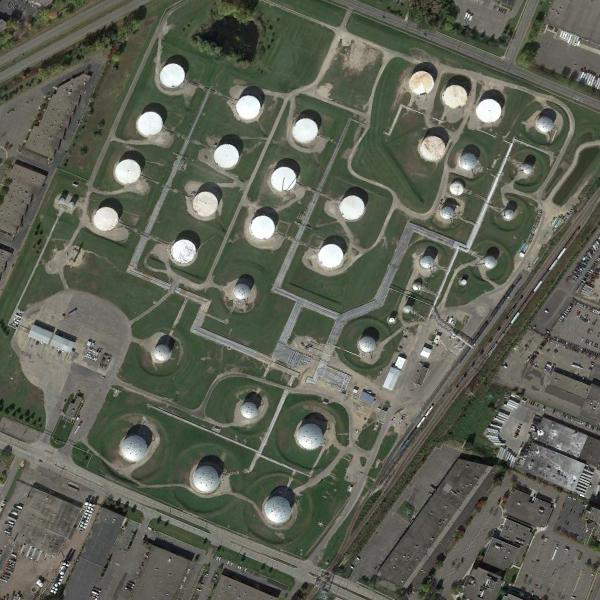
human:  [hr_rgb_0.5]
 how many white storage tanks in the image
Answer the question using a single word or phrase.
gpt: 17